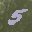
Label: 5